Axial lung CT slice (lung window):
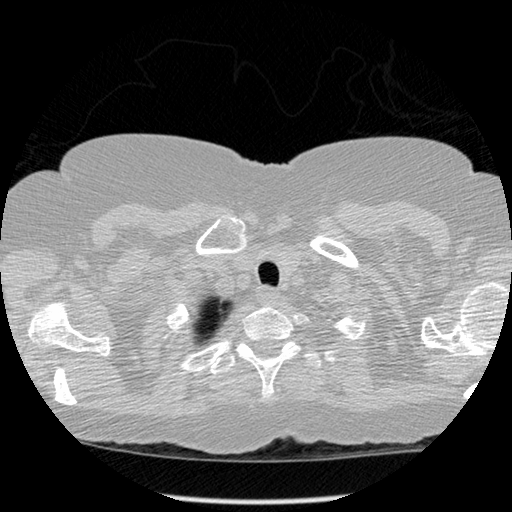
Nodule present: no